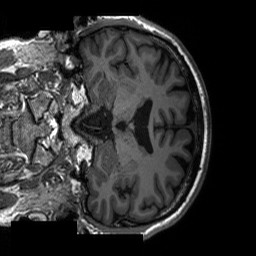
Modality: T1w
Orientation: coronal
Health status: ill
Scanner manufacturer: siemens
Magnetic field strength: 3 T
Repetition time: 2.3 s
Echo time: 0.00226 s